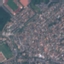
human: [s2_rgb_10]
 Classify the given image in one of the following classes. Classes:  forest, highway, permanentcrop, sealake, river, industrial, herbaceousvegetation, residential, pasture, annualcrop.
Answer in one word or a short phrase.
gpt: Residential